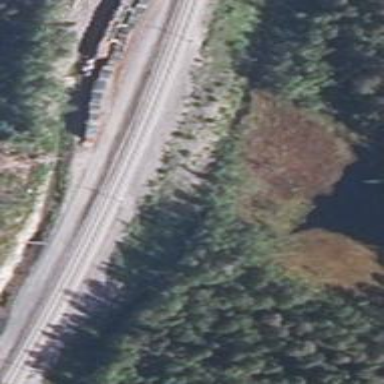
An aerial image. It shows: Continuous rail railway with electrified contact line.